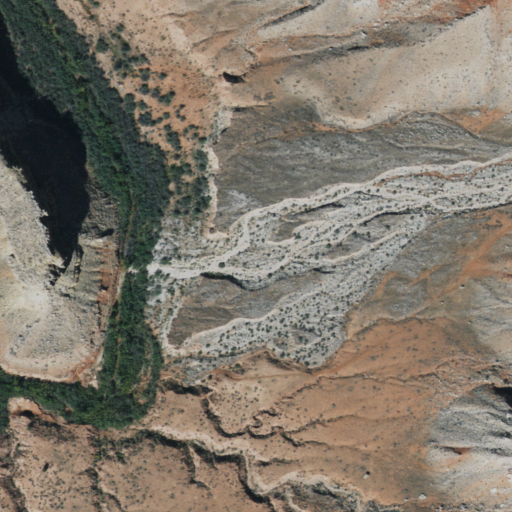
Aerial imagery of valley in Arizona named Gunsight Canyon containing shrub, woody wetlands, and barren land